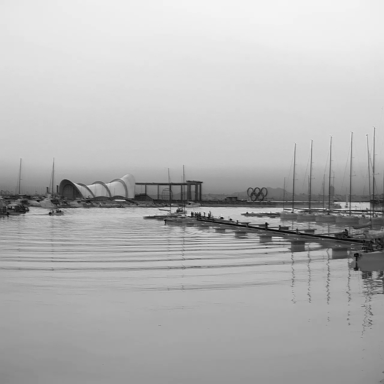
There is a canoe in the infrared image.